Question: I want to add an edge that link beta to beta, in the following plot:

Is generated the following code using <URL>:
'''
from matplotlib import rc
rc("font", family="serif", size=12)
rc("text", usetex=True)
import daft
pgm = daft.PGM([2.3, 3.05], origin=[0.3, 0.3], observed_style="inner")
# Hierarchical parameters.
pgm.add_node(daft.Node("beta", r"$eta$", 1.5, 2))
# Latent variable.
pgm.add_node(daft.Node("w", r"$w_n$", 1, 1))
# Data.
pgm.add_node(daft.Node("x", r"$x_n$", 2, 1, observed=True))
# Add in the edges.
pgm.add_edge("beta", "beta") # Attempting to create a self-edge, but no effect!
pgm.add_edge("w", "x")
pgm.add_edge("w", "w")
pgm.add_edge("w", "beta")
pgm.add_edge("beta", "x")
# Render and save.
pgm.render()
pgm.figure.savefig("nogray.pdf")
'''
But why it doesn't work? Especially with this line 'pgm.add_edge("beta", "beta")'.
I welcome other suggestions other than Daft, as long as it is under Python.
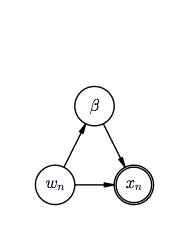
Answer: If you look at the source code <URL>' as shown below in the code for an undirected edge:
'''
x, y, dx, dy = self._get_coords(ctx)
# Plot the line.
line = ax.plot([x, x + dx], [y, y + dy], **p)
return line
'''
As such there doesn't appear to be a way of defining a self-edge (as such an edge would need to be curved in order to curve back to the same node).
As far as an alternative library you may want to look at 'networkx', the following docs show the use with <URL>. Alternatively you could raise an issue on the 'DAFT' Github.